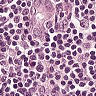
Metastatic tissue present: yes